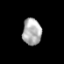
Tissue: prostate
Cell type: T cells
Senescence score: 0.7506
Nuclear area (px): 498
Mean DAPI intensity: 172.096